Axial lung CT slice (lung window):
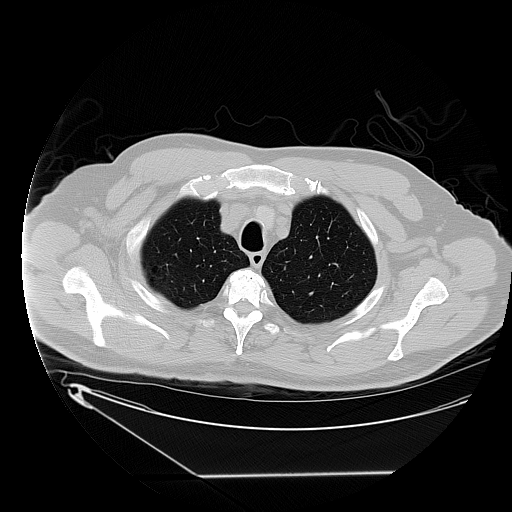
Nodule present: no